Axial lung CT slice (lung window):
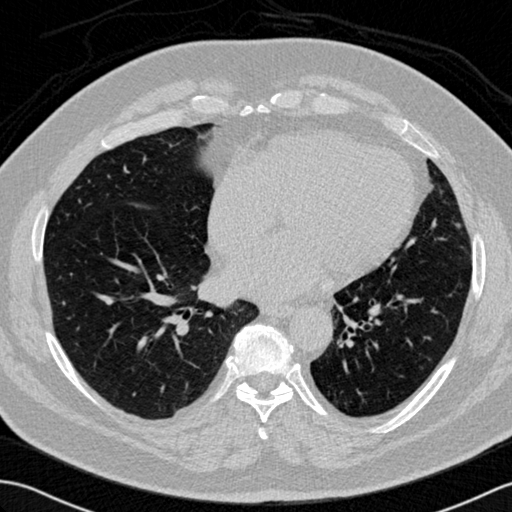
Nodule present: no